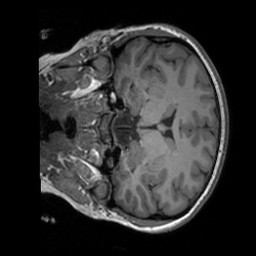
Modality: T1w
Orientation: coronal
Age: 23
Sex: female
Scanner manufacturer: siemens
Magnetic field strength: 3 T
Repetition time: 1.9 s
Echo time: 0.00252 s